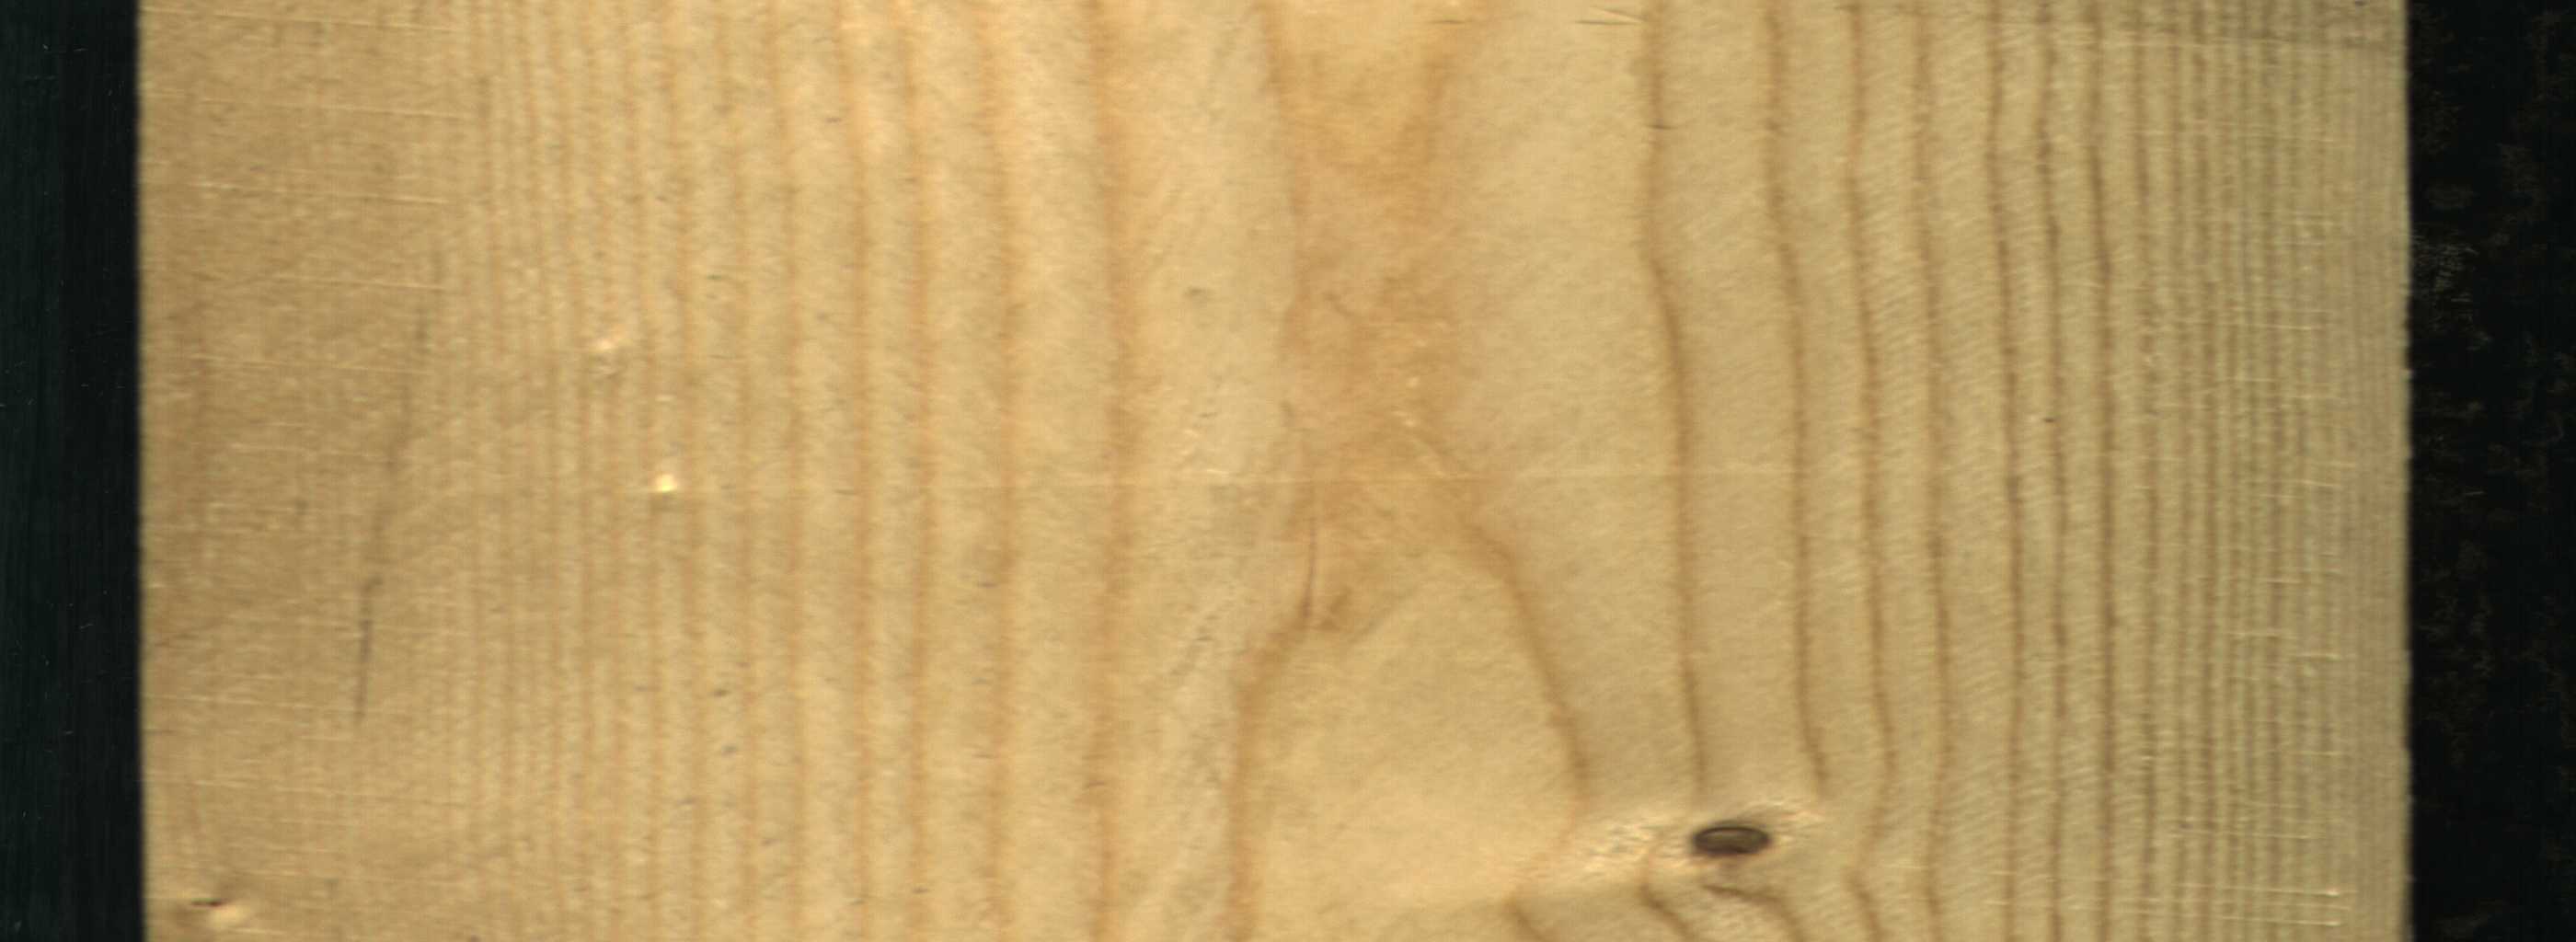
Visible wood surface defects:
Live_Knot